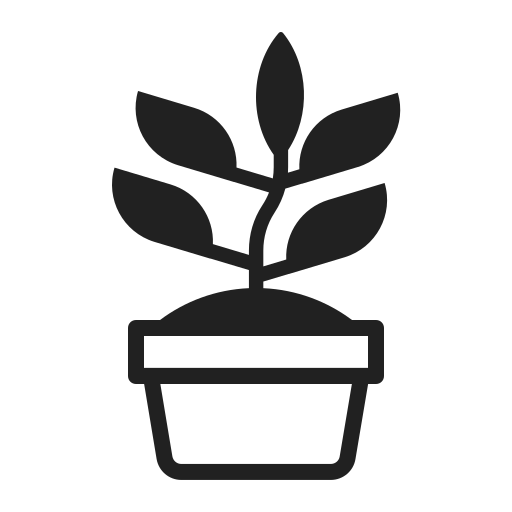
potted plant high contrast